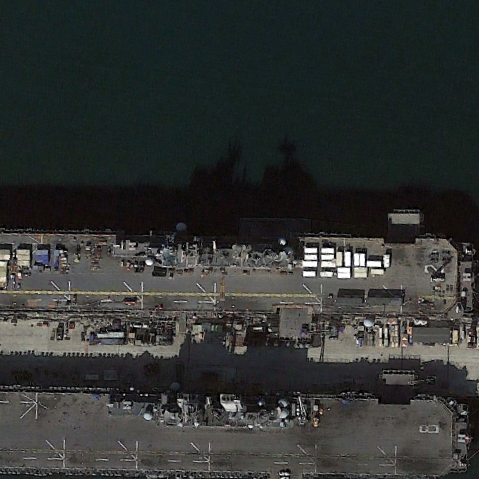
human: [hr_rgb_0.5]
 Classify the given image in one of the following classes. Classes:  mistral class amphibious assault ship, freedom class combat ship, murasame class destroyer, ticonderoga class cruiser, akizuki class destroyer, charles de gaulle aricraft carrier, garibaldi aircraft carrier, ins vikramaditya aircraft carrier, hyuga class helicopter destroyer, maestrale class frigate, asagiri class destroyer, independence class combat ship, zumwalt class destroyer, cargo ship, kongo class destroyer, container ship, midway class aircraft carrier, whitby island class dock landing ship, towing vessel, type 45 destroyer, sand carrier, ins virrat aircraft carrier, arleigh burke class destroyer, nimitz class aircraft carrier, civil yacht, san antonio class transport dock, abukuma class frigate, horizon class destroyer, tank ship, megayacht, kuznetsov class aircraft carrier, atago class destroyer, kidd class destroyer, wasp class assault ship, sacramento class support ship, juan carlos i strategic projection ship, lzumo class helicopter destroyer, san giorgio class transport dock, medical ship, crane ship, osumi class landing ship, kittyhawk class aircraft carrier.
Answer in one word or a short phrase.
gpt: Wasp class assault ship